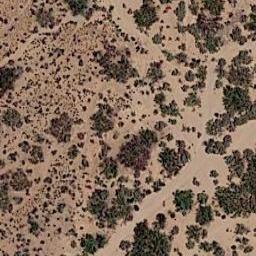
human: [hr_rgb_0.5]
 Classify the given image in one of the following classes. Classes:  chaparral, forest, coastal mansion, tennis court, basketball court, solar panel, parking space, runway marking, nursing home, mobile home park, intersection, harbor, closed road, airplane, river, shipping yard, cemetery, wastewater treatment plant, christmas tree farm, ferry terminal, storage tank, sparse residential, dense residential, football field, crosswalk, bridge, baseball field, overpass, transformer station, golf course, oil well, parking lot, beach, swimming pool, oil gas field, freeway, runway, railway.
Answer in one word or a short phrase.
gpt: chaparral